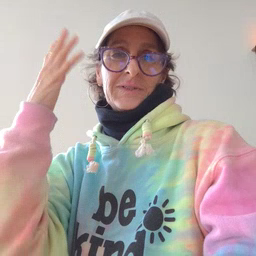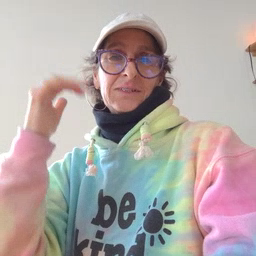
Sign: tree